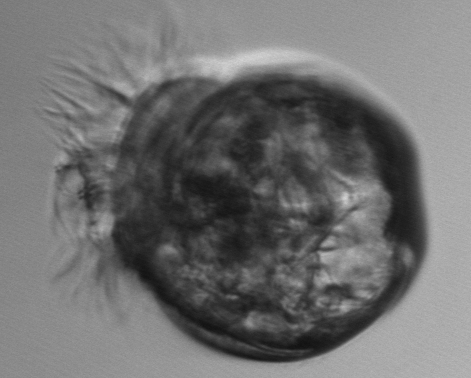
Label: shellfish_larvae